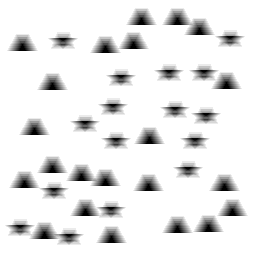
Squares: 0
Triangles: 22
Stars: 16
Total shapes: 38